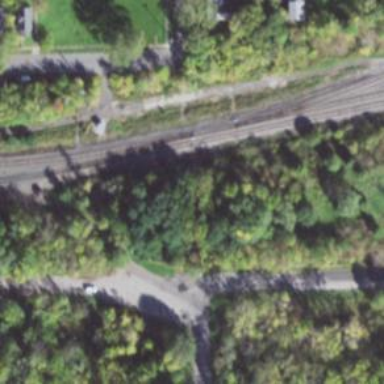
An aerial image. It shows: Site related to railway infrastructure.